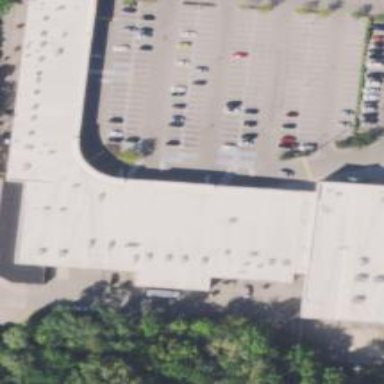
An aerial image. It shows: Fitness center located in leisure land.